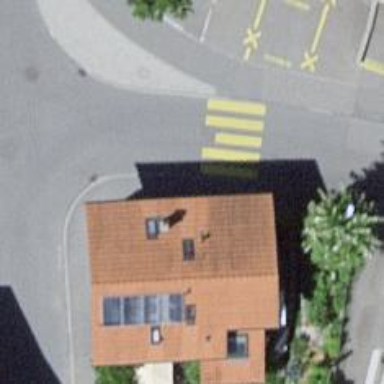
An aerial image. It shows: Uncontrolled zebra crossing on the road.